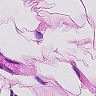
Metastatic tissue present: no